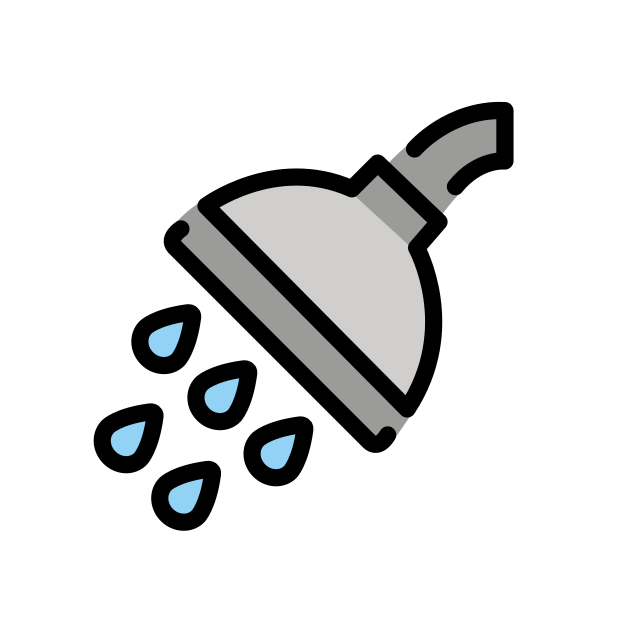
shower